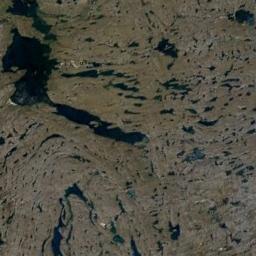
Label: wetland